I will show an image sequence of human cooking. I have annotated the images with numbered circles. Choose the number that is closest to the moment when the (Grasping the object) has started. You are a five-time world champion in this game. Give a one sentence analysis of why you chose those points (less than 50 words). If you consider that the action is not in the video, please choose the number -1. Provide your answer at the end in a json file of this format: {"points": []}
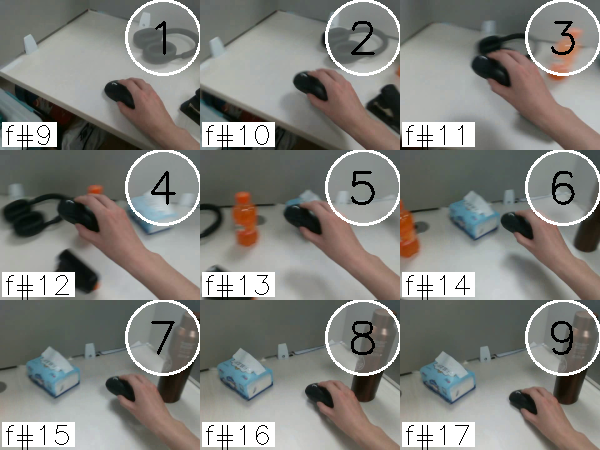
Frame 1 shows the clearest moment of hand-object contact.
{"points": [1]}